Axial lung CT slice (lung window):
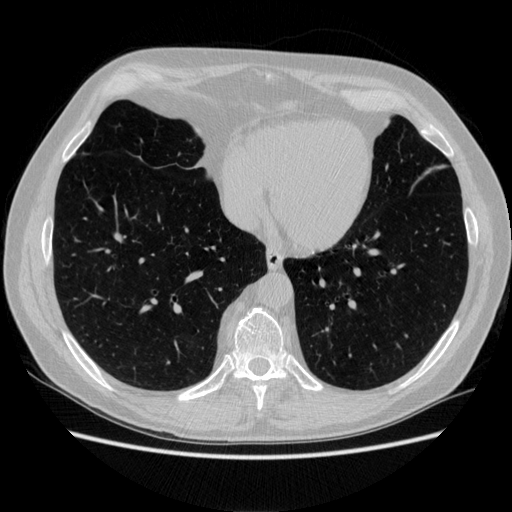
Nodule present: no